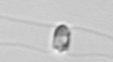
Label: Chaetoceros_didymus